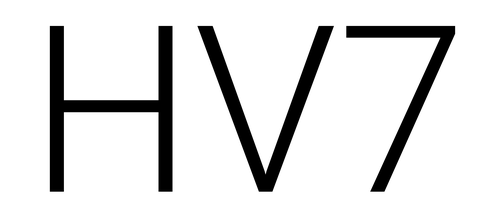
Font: Roboto_Light